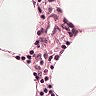
Metastatic tissue present: no